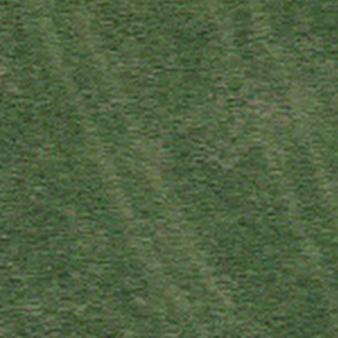
Label: other